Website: walmart
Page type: address-validator
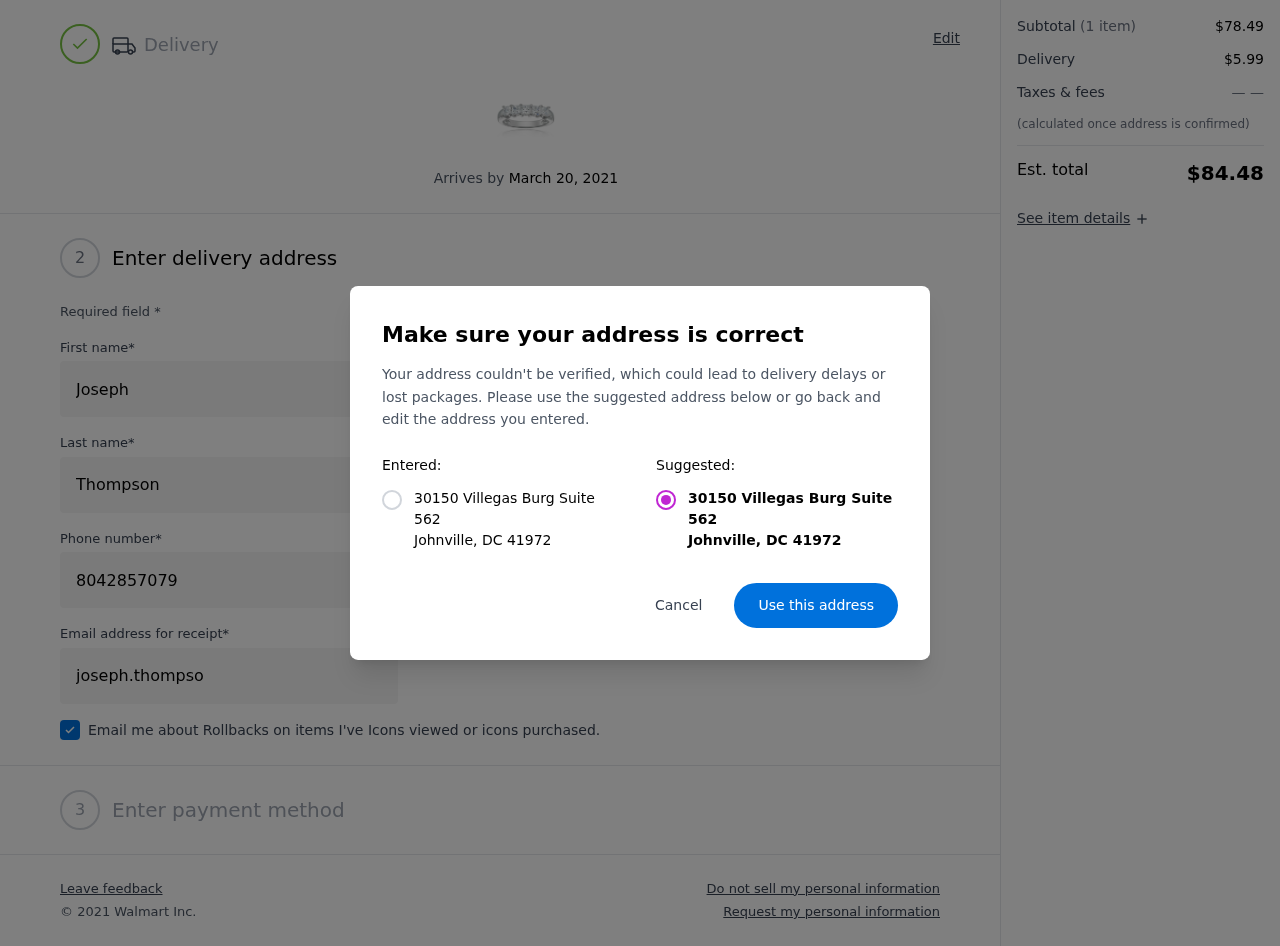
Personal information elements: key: PII_CITY
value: Johnville
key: PII_POSTCODE
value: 41972
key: PII_STATE_ABBR
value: DC
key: PII_STREET
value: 30150 Villegas Burg Suite 562
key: PII_FIRSTNAME
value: Joseph
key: PII_LASTNAME
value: Thompson
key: PII_PHONE
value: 8042857079
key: PII_EMAIL
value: joseph.thompson@hotmail.com
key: PII_GIFT_FIRSTNAME
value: John
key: PII_STATE
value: DC
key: PII_POSTCODE_FULL
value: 41972
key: PII_POSTCODE_NUMERIC
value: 41972
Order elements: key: ORDER_DELIVERY_DATE
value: March 20, 2021
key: ORDER_SUBTOTAL
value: $78.49
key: ORDER_SHIPPING_COST
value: $5.99
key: ORDER_TOTAL
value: $84.48